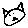
Label: cat